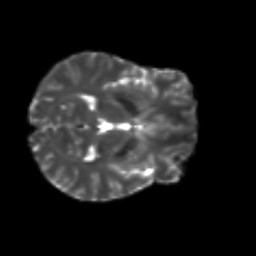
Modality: T2w
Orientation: axial
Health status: ill
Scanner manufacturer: siemens
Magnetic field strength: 3 T
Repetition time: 6.7 s
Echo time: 0.1 s